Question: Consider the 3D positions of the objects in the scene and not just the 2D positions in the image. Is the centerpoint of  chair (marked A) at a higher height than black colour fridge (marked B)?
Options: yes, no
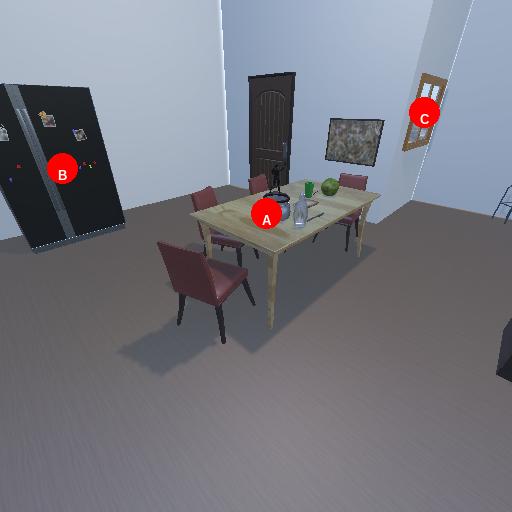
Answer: yes